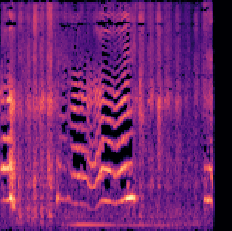
Sound class: Baby cry